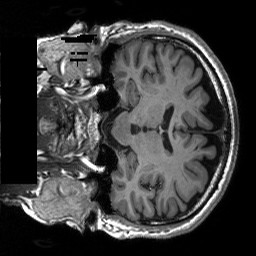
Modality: T1w
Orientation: coronal
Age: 56
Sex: male
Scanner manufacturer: siemens
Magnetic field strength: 3 T
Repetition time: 2.5 s
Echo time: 0.00248 s